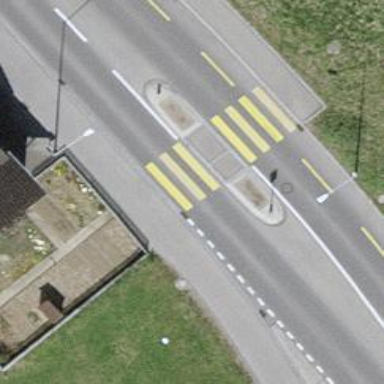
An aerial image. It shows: Uncontrolled zebra crossing with central island. The crossing is marked with zebra stripes.